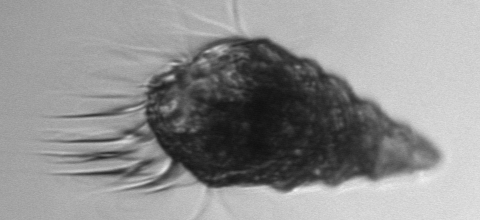
Label: Laboea_strobila